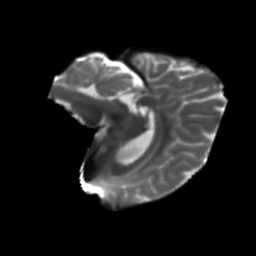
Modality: T2w
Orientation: sagittal
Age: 36
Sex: female
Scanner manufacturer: siemens
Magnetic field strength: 3 T
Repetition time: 5.25 s
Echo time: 0.08 s